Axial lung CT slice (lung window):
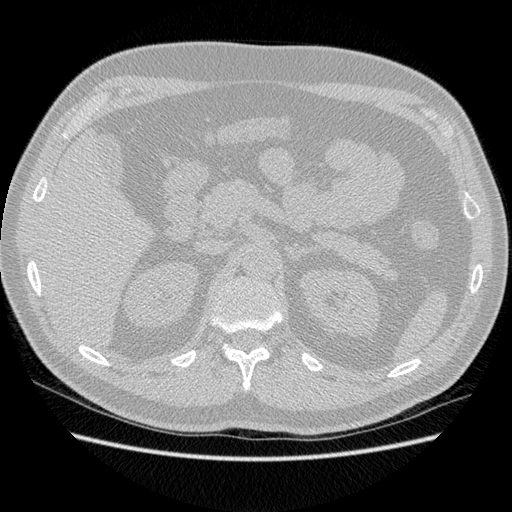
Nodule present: no